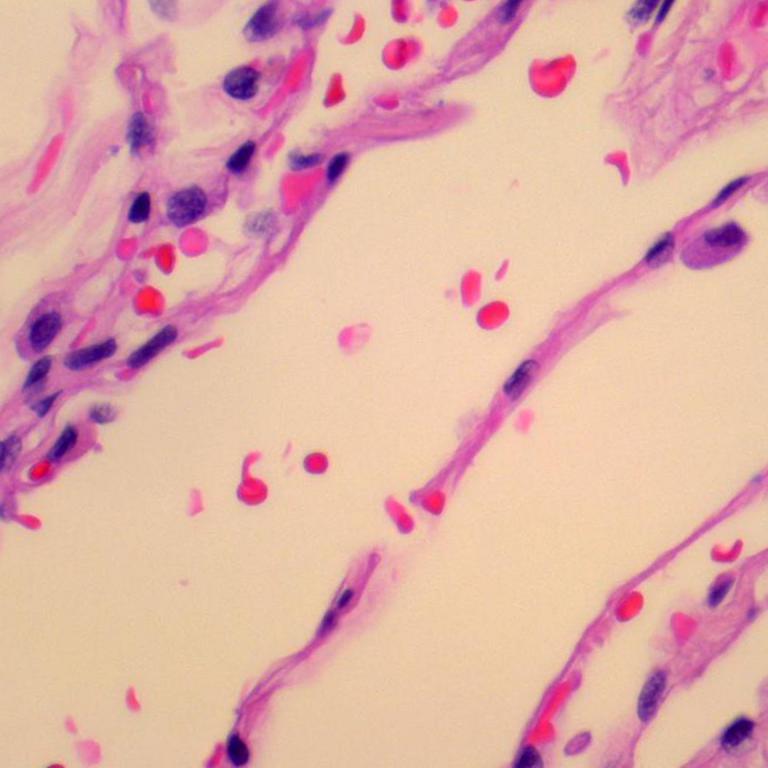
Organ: lung
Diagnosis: benign